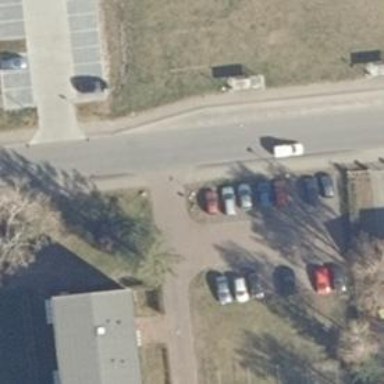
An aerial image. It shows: Residential road with asphalt surface. There are sidewalks on both sides of the road.